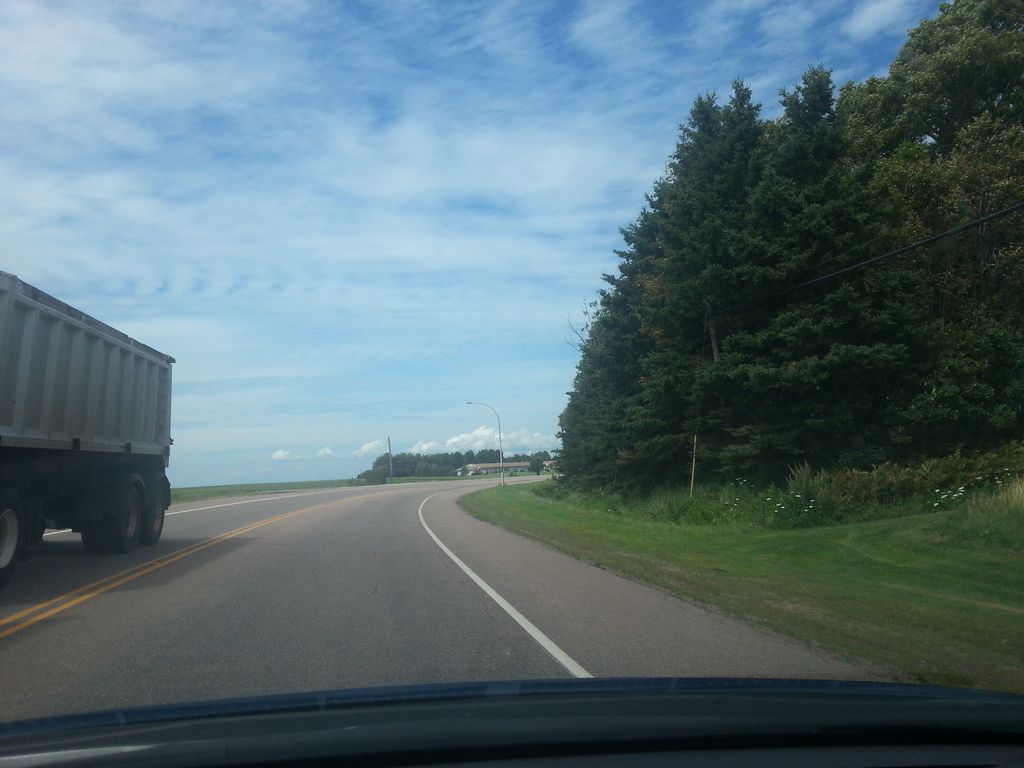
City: charlottetown